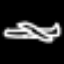
Label: airplane